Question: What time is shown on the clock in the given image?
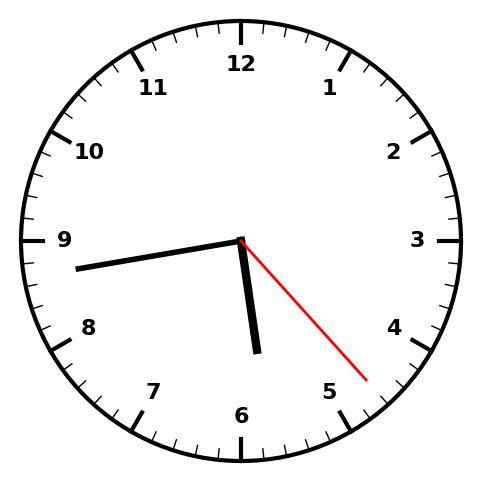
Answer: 05:43:23